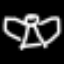
Label: angel